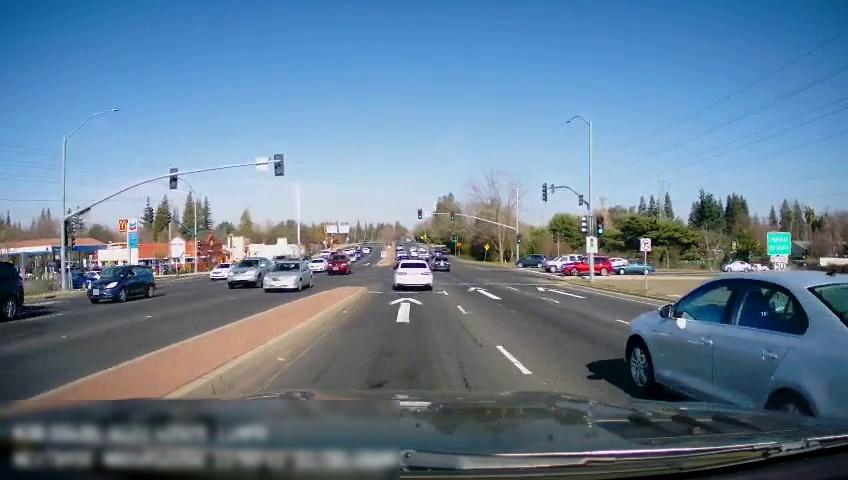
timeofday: Day
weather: Sunny
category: Drivable Space
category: Drivable Space
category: Vehicles | SUV
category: Vehicles | SUV
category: Vehicles | SUV
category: Vehicles | SUV
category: Vehicles | Car
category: Vehicles | SUV
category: Vehicles | Car
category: Vehicles | SUV
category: Vehicles | Car
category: Vehicles | SUV
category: Vehicles | Car
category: Vehicles | Car
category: Vehicles | Truck
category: Vehicles | Car
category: Vehicles | Car
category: Vehicles | SUV
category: Vehicles | Car
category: Vehicles | Car
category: Vehicles | Car
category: Vehicles | SUV
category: Lanes | Current Lane
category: Lanes | Alternate Lane
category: Lanes | Opposite Lane
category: Lanes | Alternate Lane
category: Traffic | Signs
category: Traffic | Signs
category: Traffic | Lights
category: Traffic | Lights
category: Traffic | Lights
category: Traffic | Lights
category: Traffic | Lights
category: Traffic | Lights
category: Traffic | Lights